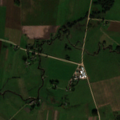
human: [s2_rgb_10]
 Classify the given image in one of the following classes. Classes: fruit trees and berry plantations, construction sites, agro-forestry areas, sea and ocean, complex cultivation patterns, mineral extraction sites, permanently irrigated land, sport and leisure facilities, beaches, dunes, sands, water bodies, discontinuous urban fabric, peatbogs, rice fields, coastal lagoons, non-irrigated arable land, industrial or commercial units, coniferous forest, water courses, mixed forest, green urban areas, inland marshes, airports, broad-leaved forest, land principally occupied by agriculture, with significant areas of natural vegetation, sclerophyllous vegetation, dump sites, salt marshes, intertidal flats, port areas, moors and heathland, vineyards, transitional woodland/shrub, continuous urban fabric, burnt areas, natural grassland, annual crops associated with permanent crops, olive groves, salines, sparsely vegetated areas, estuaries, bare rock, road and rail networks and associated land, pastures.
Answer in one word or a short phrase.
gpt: non-irrigated arable land, pastures, complex cultivation patterns, land principally occupied by agriculture, with significant areas of natural vegetation, broad-leaved forest